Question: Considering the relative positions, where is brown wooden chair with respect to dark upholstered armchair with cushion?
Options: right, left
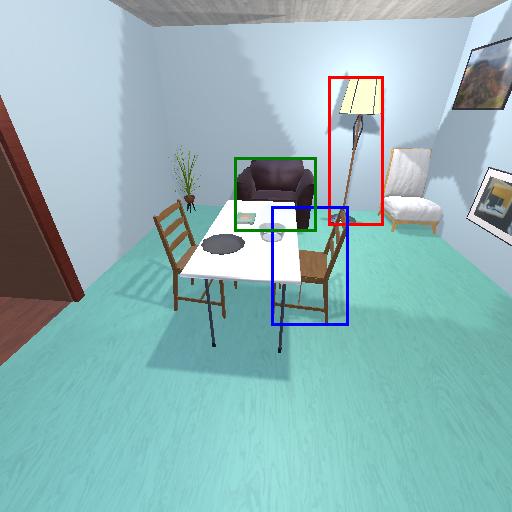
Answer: right